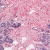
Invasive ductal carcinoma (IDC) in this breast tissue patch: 0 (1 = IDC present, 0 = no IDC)